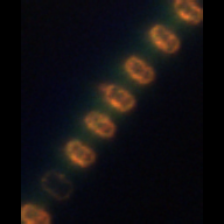
Taxon: Skeletonema
Group: Diatoms